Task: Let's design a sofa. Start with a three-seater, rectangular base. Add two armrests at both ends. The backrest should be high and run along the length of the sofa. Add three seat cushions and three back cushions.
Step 144:
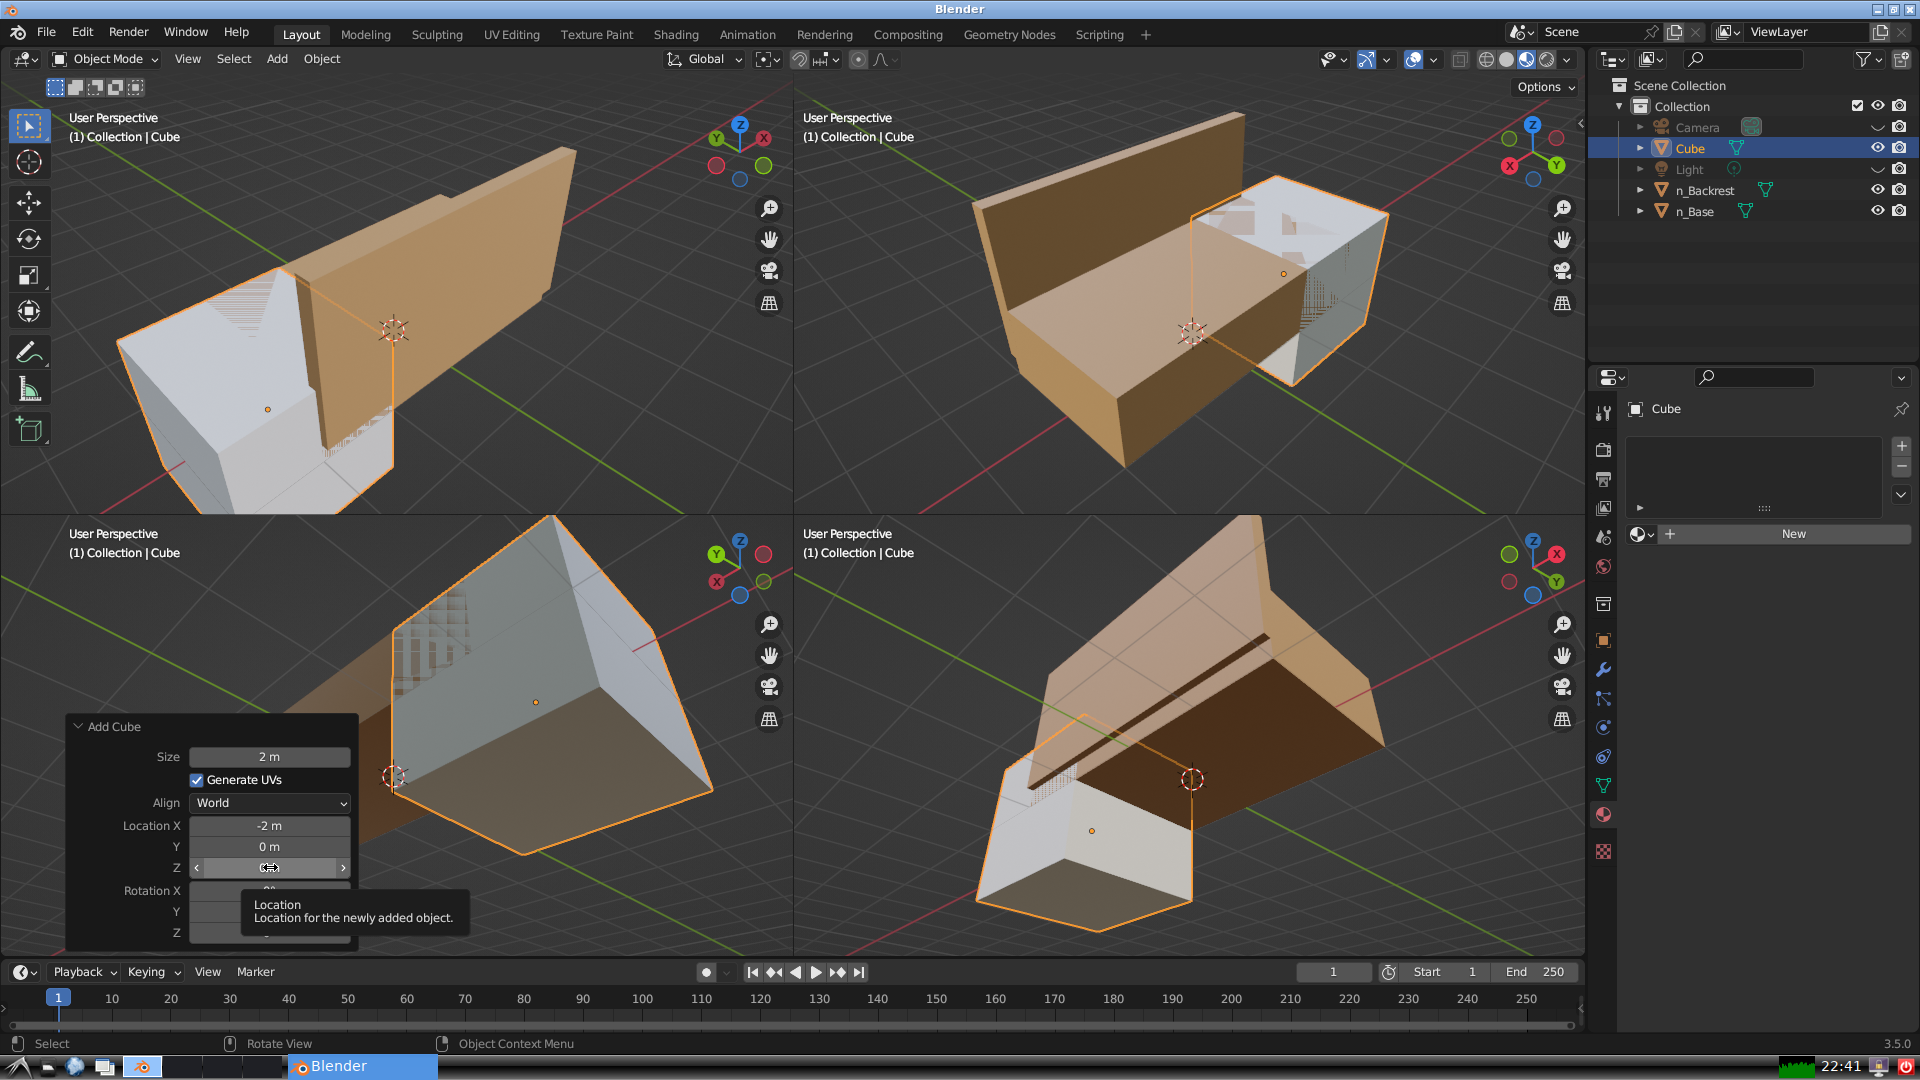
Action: click: no